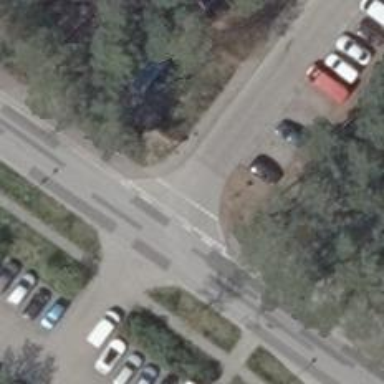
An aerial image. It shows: Road with "give way" sign.